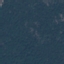
Land use / land cover: Forest